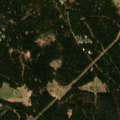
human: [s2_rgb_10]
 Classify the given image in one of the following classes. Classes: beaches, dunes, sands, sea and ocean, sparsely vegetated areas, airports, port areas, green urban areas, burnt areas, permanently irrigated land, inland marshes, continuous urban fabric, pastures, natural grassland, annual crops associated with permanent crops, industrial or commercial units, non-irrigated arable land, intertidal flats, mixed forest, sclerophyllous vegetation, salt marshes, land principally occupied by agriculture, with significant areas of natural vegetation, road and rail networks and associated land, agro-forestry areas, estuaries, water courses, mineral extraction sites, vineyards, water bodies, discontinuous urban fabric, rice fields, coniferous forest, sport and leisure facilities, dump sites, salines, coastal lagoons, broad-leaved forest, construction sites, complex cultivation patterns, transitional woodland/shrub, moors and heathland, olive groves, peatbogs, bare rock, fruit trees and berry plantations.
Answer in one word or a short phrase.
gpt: coniferous forest